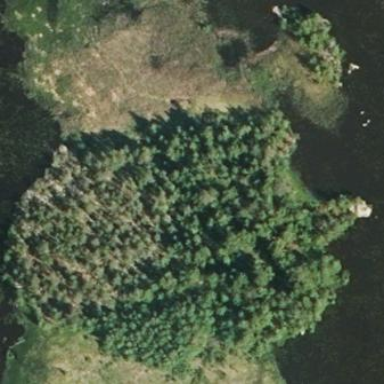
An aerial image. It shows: Islet.